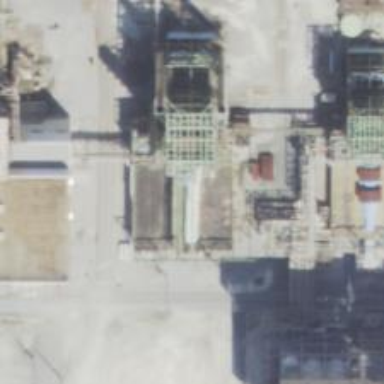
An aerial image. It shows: Steam turbine gas generator.